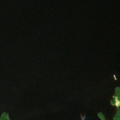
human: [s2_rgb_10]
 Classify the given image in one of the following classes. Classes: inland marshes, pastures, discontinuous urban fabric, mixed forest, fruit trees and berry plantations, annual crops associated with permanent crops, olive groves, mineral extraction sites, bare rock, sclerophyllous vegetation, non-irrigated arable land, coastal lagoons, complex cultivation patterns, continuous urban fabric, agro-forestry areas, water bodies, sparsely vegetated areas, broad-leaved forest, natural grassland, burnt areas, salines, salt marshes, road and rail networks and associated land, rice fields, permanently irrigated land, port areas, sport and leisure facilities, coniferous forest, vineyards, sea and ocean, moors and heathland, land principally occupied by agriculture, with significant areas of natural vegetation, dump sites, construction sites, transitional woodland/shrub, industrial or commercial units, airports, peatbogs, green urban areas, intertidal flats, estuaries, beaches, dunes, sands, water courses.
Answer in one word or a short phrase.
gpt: water bodies